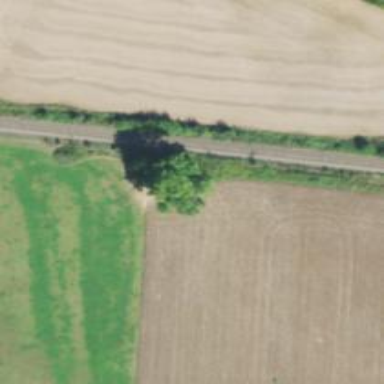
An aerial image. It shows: Railway track.